Question: I have the following assignment:

I created an identity matrix in C. I need to exchange the first and last row. I'm not sure how. Here is my code:
'''
#include<stdio.h>
int main()
{
int i;
int j;
for (i = 0; i < 5; i++)
{
for (j = 0; j < 5; j++)
{
//if i = j, print a 1
if (i == j)
printf("%d ", 1);
//else, print 0
else
printf("%d ", 0);
}
//use this to make it print on seprate lines
printf("
");
}
}
'''
This is what I have so far. I keep getting random numbers when I try it. So I am unsure about what to change:
'''
int main()
{
int i;
int j;
int x;
int ar[i][j];
int *i0, *i4, *temp;
for (i = 0; i < 5; i++)
{
for (j = 0; j < 5; j++)
{
if(i=j){
printf("%d",1);
}
else{
printf("%d",0);
}
i0 = &(ar[i][j]);
i4 = &(ar[i][j]);
temp = i0;
i0 = i4;
i4 = temp;
for(x=0;x<5;x++) {
printf(" %d", *(i0 + x));
}
printf("
");
}
}
}
'''
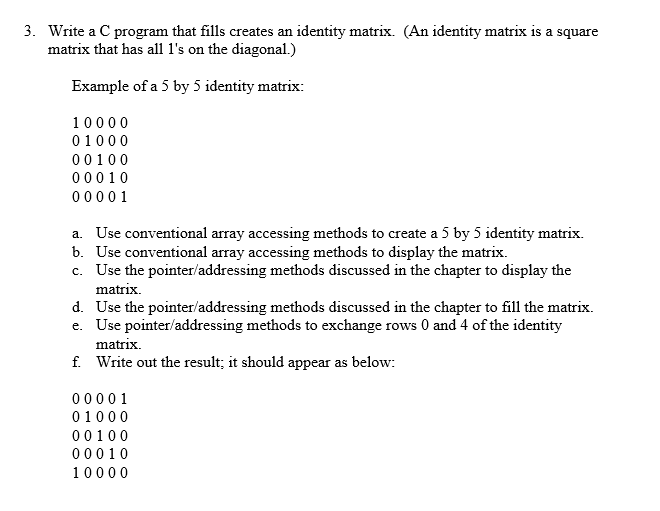
Answer: > I created an identity matrix in C. I need to exchange the first and
last row. I'm not sure how.
'''
#include<stdio.h>
int main()
{
int i;
int j;
for (i = 0; i < 5; i++)
{
for (j = 0; j < 5; j++)
{
//if i = j, print a 1
if (i == j)
printf("%d ", 1);
//else, print 0
else
printf("%d ", 0);
}
//use this to make it print on seprate lines
printf("
");
}
}
'''
There is no matrix here. You are simply printing the integer 0 when 'i != j' and 1 when 'i == j'.
> This is what I have so far. I keep getting random numbers when I try
it. So I am unsure about what to change
'''
int main()
{
int i;
int j;
int x;
int ar[i][j];
int *i0, *i4, *temp;
for (i = 0; i < 5; i++)
{
for (j = 0; j < 5; j++)
{
if(i=j){
printf("%d",1);
}
else{
printf("%d",0);
}
i0 = &(ar[i][j]);
i4 = &(ar[i][j]);
temp = i0;
i0 = i4;
i4 = temp;
for(x=0;x<5;x++) {
printf(" %d", *(i0 + x));
}
printf("
");
}
}
}
'''
1. int i and int j aren't initialized so what are the dimensions of int ar[i][j]?
2. int ar[i][j] is uninitialized so what is located at any given element of the matrix?
3. You seem to think you are doing something useful with pointers here: i0 = &(ar[i][j]);
i4 = &(ar[i][j]);
temp = i0;
i0 = i4;
i4 = temp;
But here is what you are really doing: /* i0 points to the memory location of the matrix element ar[i][j] */
i0 = &(ar[i][j]);
/* i4 points to the memory location of the matrix element ar[i][j] */
i4 = &(ar[i][j]);
/* temp points to where i0 points...
* which is the memory location of the matrix element ar[i][j]
*/
temp = i0;
/* i0 points to where i4 points...
* which is the memory location of the matrix element ar[i][j]
*/
i0 = i4;
/* i4 points to where temp points...
* which is where i0 points which is where i4 points
* which is the memory location of the matrix element ar[i][j]
*/
i4 = temp;
Seriously nothing useful is accomplished here and all the pointers to point to the matrix element ar[i][j]
4. Then you do this: for(x = 0; x < 5; x++)
{
printf(" %d", *(i0 + x));
}
which says print the contents of the memory location pointed to by i0 plus the offset x...but i0 points to an uninitialized matrix element so it is no wonder you are getting "random numbers".
What you need to do is actually create a matrix and modify it's contents:
'''
int ar[5][5];
/* assign elements of matrix, make it an identity matrix */
for(int i = 0; i < 5; i++){
for(int j = 0; j < 5; j++){
if(i == j){
ar[i][j] = 1;
}
else ar[i][j] = 0;
}
}
/* print elements of matrix */
for(int i = 0; i < 5; i++){
for(int j = 0; j < 5; j++){
printf("%d ", ar[i][j]);
}
printf("
");
}
/* pointer to the first element of the matrix */
int * ptr = &ar[0][0];
/* temp variables used in swap */
int temp1 = 0;
int temp2 = 0;
/* swap first and last row */
for(int i = 0; i < 5; i++){
temp1 = *(ptr + i); //ar[0][i]
temp2 = *(ptr + 4*5 + i); //ar[4][i]
*(ptr + i) = temp2; //ar[0][i] = ar[4][i]
*(ptr + 4*5 + i) = temp1; //ar[4][i] = ar[0][i]
}
printf("
");
/* print elements of matrix */
for(int i = 0; i < 5; i++){
for(int j = 0; j < 5; j++){
printf("%d ", ar[i][j]);
}
printf("
");
}
'''